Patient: sex M, age 81
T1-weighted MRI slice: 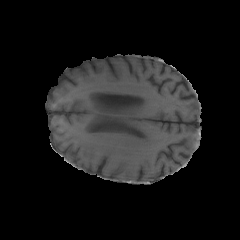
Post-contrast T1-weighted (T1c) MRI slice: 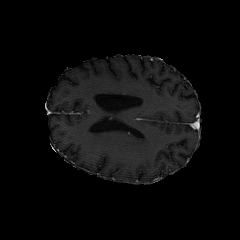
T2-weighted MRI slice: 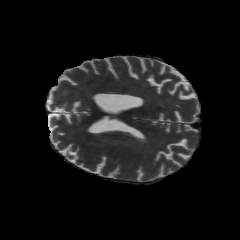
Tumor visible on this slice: yes
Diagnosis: Glioblastoma, IDH-wildtype
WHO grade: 4